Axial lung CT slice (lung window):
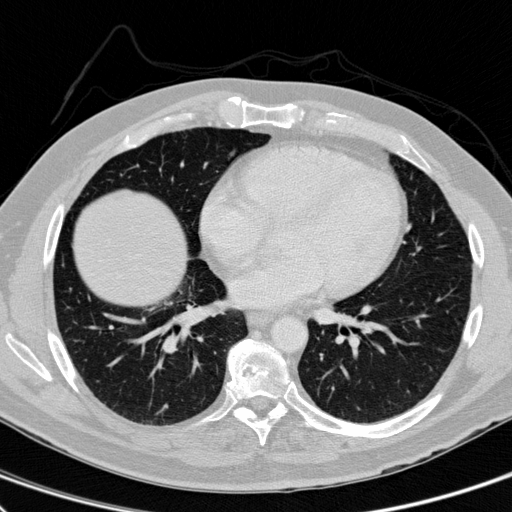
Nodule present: no